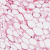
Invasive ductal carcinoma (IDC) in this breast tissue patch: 0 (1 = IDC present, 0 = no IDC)